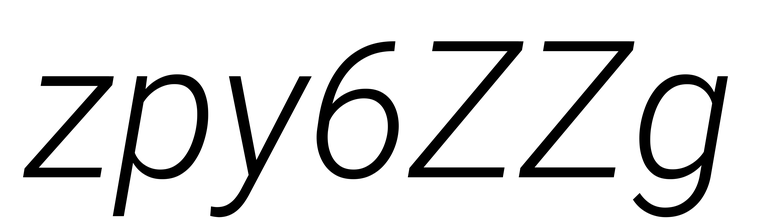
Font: Roboto-Italic_Light_Italic